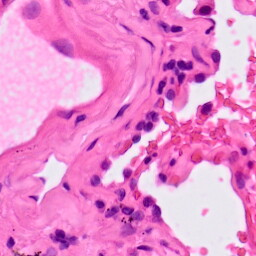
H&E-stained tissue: Lung